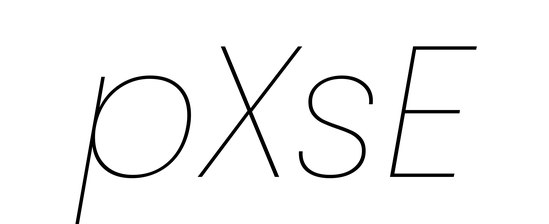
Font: Poppins-ThinItalic